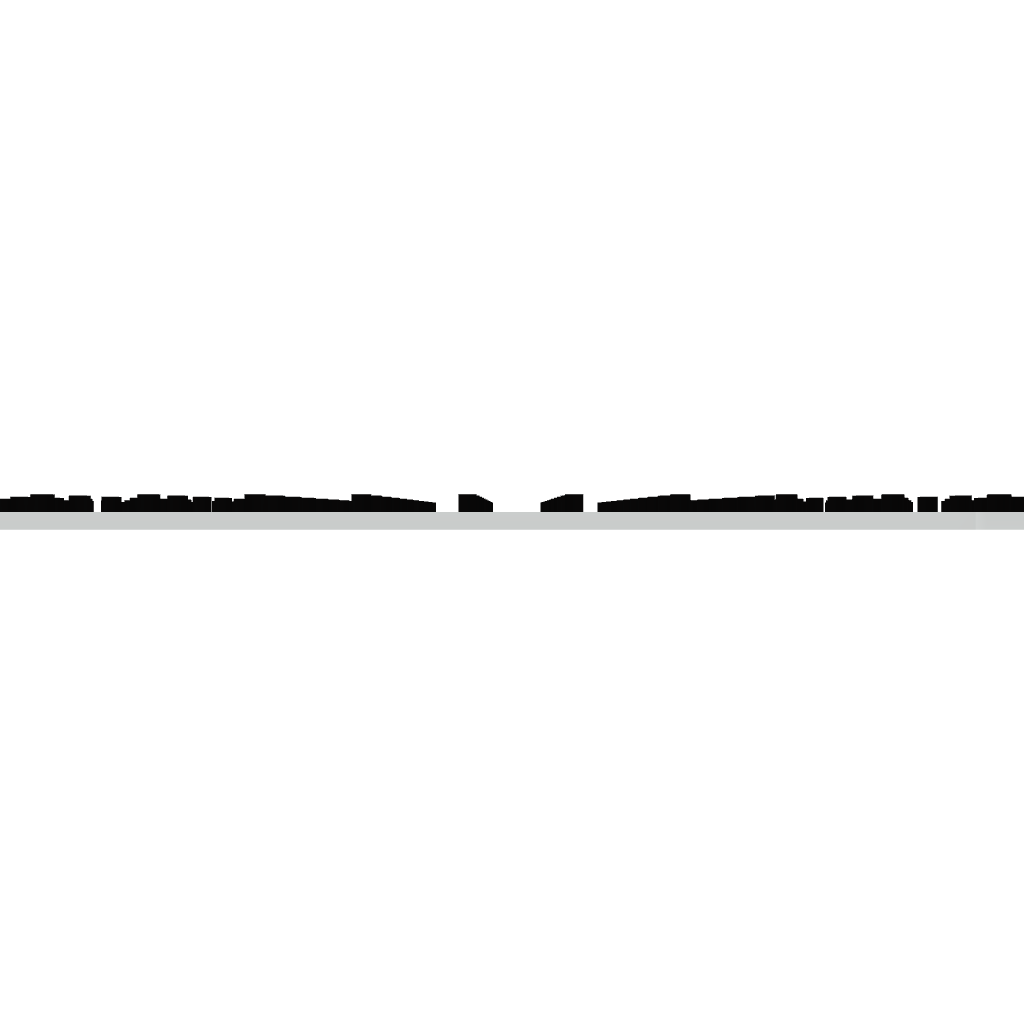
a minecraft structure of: large Ubuntu human logo